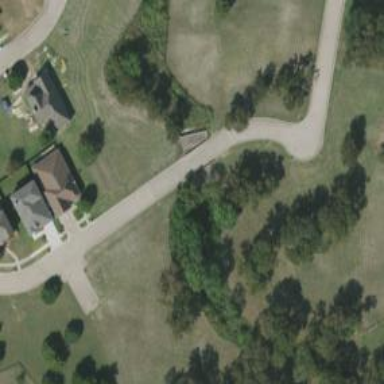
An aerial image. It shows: Residential road with bridge.